Question: I'm subclassing UITableViewCell. In the xib for my custom cell, I have an UIImageView that has a frame of (0, 0, 57, 57). It has autolayout constraints set to top, left, width, and height.
When the table view is first rendered, all the cells look fine. But when I scroll around, (and thus reusing the celles) the frame for the UIImageView shifts to (15, 0, 57, 57). None of the other subviews seem to be affected.

The UITableViewDataSource:
'''
- (UITableViewCell*) tableView:(UITableView *)tableView cellForRowAtIndexPath:(NSIndexPath *)indexPath {
Content* content = [[[ContentManager sharedContentManager] allContent] objectAtIndex:indexPath.row];
ContnetCell* cell = [tableView dequeueReusableCellWithIdentifier:kCellReuseIdentifier forIndexPath:indexPath];
[cell loadWithContent:content];
return cell;
}
'''
The Cell:
'''
{
[super prepareForReuse];
self.imageView.image = nil;
}
-(void)loadWithContent:(Content*)content
{
self.imageView.image = content.contentImage;
}
'''
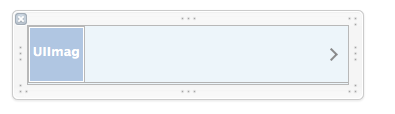
Answer: It's a custom cell right? If you use the same property names for your custom images or labels as those found in a default cell (i.e, 'imageView', 'textLabel' or 'detailTextLabel'), strange things can happen. Try renaming 'imageView' to something else and see if that fixes it.